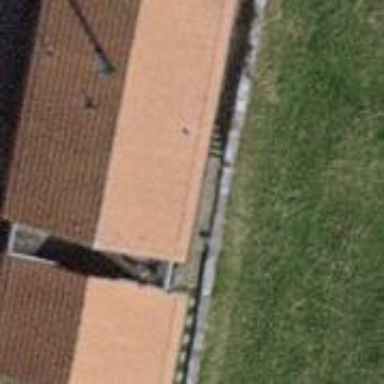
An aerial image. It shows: Detached building with gabled roof.